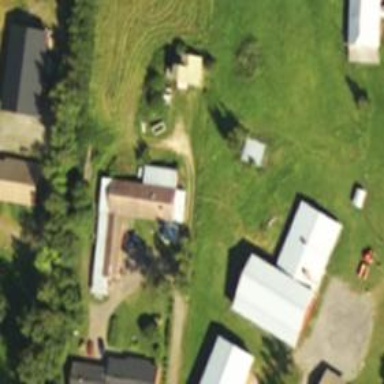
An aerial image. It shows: Farmyard area.